Question: What is the maximum amount of money that can be robbed from the houses? The neighbour houses cannot be robbed at the same time.
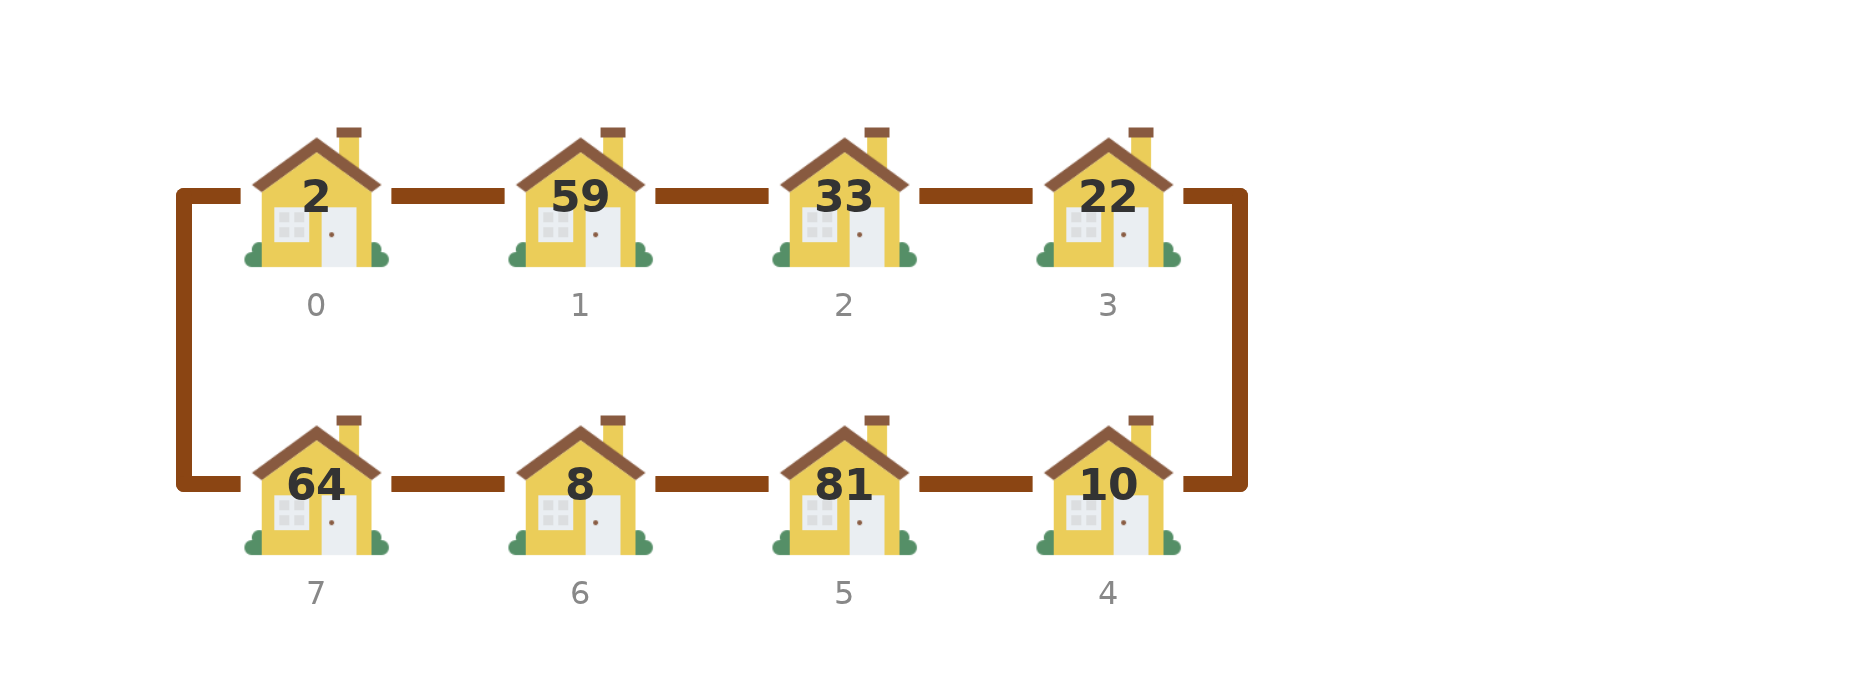
Answer: 226